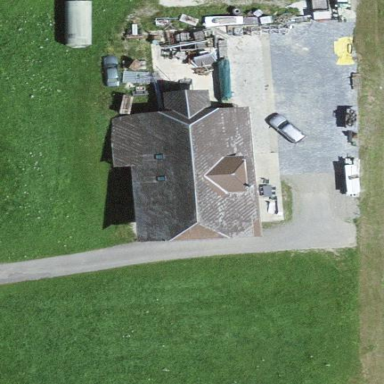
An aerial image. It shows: Farm building.